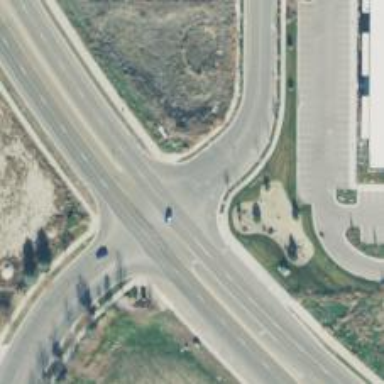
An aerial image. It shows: Uncontrolled crossing on footway.